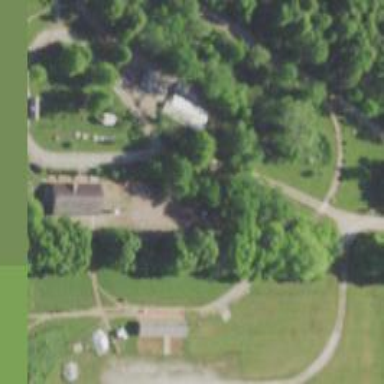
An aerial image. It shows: Miniature railway.